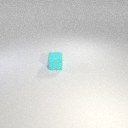
small cyan rubber cube